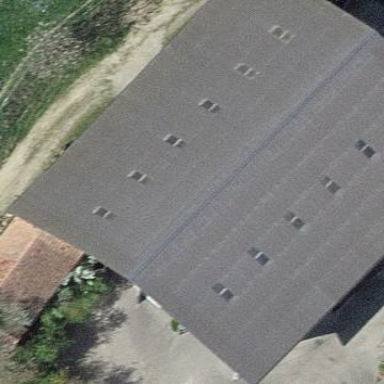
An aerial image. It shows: Barn.